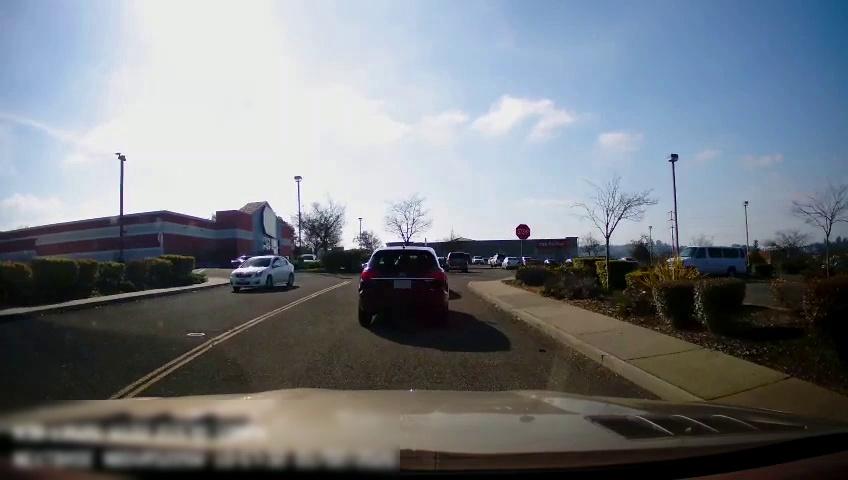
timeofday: Day
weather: Sunny
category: Drivable Space
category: Vehicles | SUV
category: Vehicles | Car
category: Vehicles | Car
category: Vehicles | SUV
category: Vehicles | Car
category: Lanes | Current Lane
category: Lanes | Opposite Lane
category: Traffic | Signs